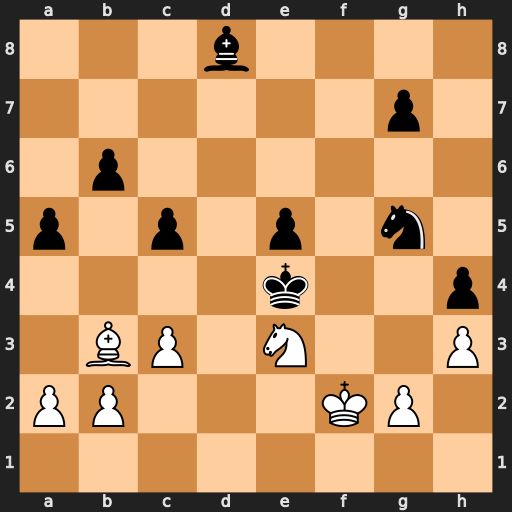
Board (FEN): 3b4/6p1/1p6/p1p1p1n1/4k2p/1BP1N2P/PP3KP1/8
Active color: w
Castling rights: -
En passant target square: -
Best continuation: Bc2+ Kf4 Nd5#